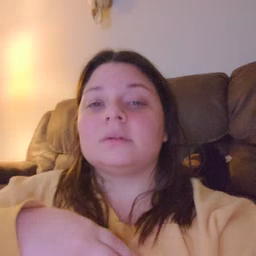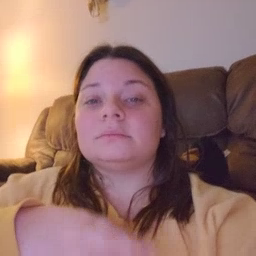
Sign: frenchfries